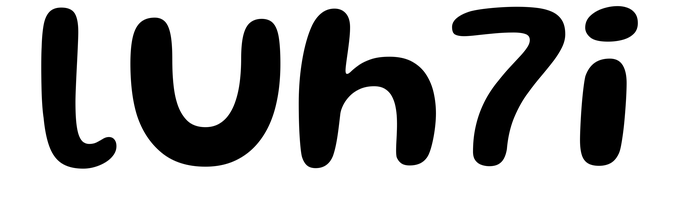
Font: Gluten_Medium